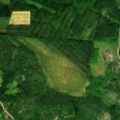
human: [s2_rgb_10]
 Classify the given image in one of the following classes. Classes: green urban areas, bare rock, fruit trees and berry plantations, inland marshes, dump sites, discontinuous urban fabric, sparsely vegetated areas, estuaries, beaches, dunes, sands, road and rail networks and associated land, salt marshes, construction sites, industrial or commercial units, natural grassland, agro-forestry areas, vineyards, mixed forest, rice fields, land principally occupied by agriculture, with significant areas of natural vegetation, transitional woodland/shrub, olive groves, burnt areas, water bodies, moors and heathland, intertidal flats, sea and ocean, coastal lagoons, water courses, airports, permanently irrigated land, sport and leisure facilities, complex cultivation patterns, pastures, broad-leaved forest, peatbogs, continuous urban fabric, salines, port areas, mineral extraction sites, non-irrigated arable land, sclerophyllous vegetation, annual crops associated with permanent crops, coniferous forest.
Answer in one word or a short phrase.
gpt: coniferous forest, mixed forest, transitional woodland/shrub